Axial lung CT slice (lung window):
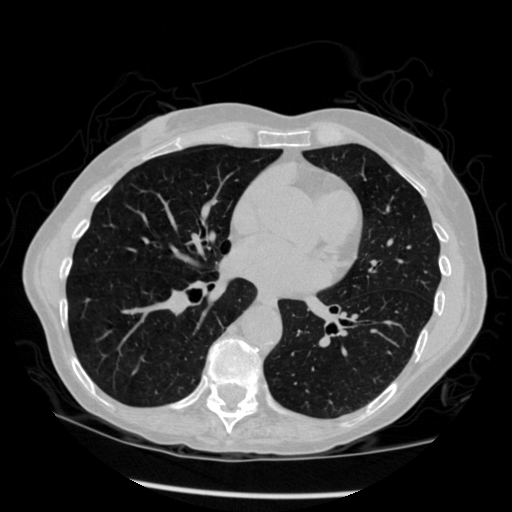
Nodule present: no